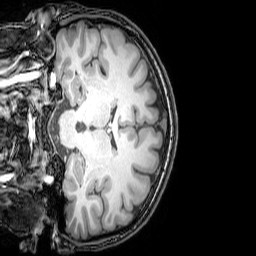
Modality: T1w
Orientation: coronal
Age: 26
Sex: male
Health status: healthy
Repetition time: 0.081 s
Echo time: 0.037 s